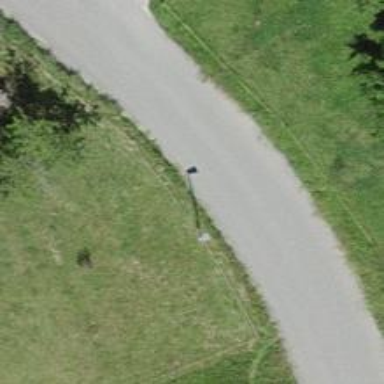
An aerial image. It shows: Residential road with asphalt surface.